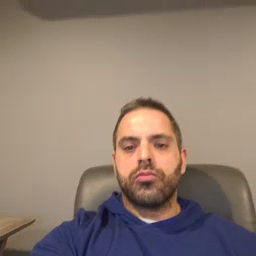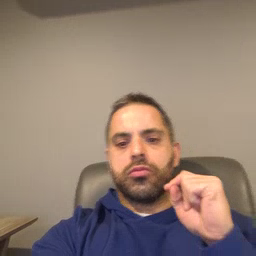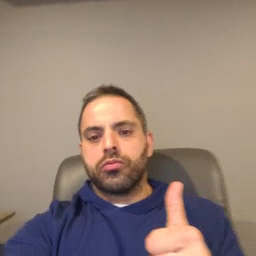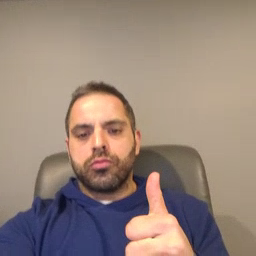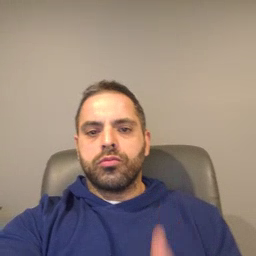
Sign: fast